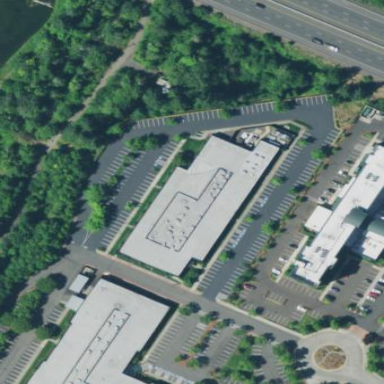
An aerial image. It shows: Part of building.